Question: I have HTML lists with the exact same structure that I need to parse using JSoup (my language is Java). Here's an example:
'''
<div class="ulist">
<ul>
<li><p>Healthy Food</p></li>
<div class="ulist">
<ul>
<li><p>Vegetables</p></li>
<div class="ulist">
<ul>
<li> <p>Carrots</p> </li>
<li> <p>Lettuce</p> </li>
<li> <p>Cucumbers</p> </li>
</ul>
</div> </li>
<li> <p>Fruits</p>
<div class="ulist">
<ul>
<li> <p>Apples</p> </li>
<li> <p>Bananas</p> </li>
<li> <p>Canned Fruits</p></li>
<div class="ulist">
<ul>
<li> <p>Peaches</p> </li>
<li> <p>Pears</p> </li>
</ul>
</div>
</ul>
</div>
</li>
</ul>
</div>
</ul>
</div>
'''
Since this data is basically just a Tree data structure, I want to be able to parse it and create a Tree from the data. I'm having difficulty doing this with JSoup, as it appears you can't really traverse the DOM as expected.
For example, code like the following:
'''
Elements elList = doc.select("ul");
for (Element el: elList){
Elements subList = el.select("ul");
for (Element subEl : subList){
//do whatever you need to do
}
}
'''
Produces the following results, where it appears it's not "walking" or "traversing" down, but rather keeps selecting the same thing from the doc:

What is some code that will traverse this list and put it in a tree structure?
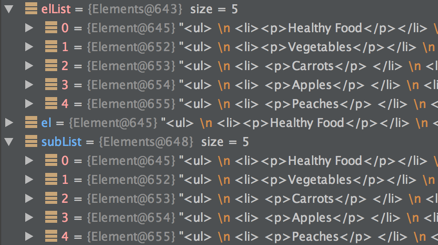
Answer: In JSoup, both the 'select()' and the 'getElementByTag()' return the current element as part of the results, if it matches the tag.
So when you do 'doc.select("ul")', and do a 'select()' on the result, you'll get the same result, as you have already noticed.
The key to doing this properly is to take that first element, and then search .
Something along the lines of:
'''
public static Node processTree( Element elem ) {
Node result;
Elements elList = elem.getElementsByTag("ul");
if ( elList == null || elList.size() == 0 ) {
return null;
};
result = new Node();
Element current = elList.first();
elList = current.children();
// Process LI elements and add them as content to the
// result Node
...
// Now go down the tree
if ( elList != null && elList.size() != 0 ) {
for ( Element el : elList ) {
Node elTree = processTree( el );
if ( elTree != null ) {
result.addChild( elTree );
}
}
}
return result;
}
'''
(This is, of course, just a sketch. 'Node' will be your tree structure node. The point of this is to show you that you have to traverse the . You may process the 'li' elements in the same loop if you like)